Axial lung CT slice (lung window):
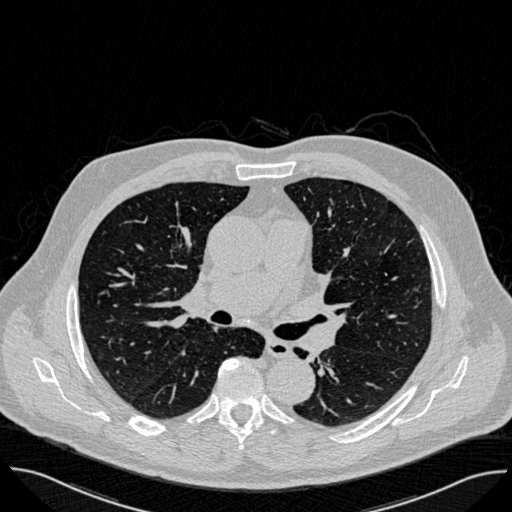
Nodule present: no